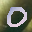
Label: 0